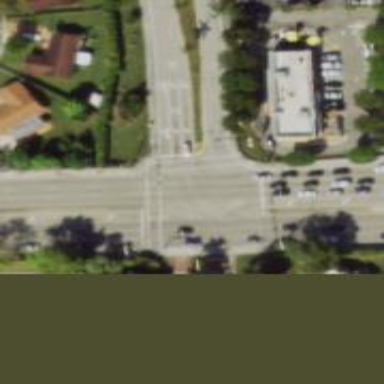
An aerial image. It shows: Crossing with line markings on the road.